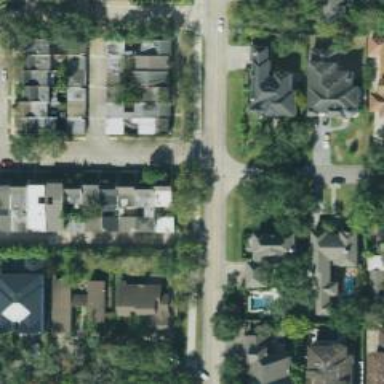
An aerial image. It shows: Alley classified as service road.